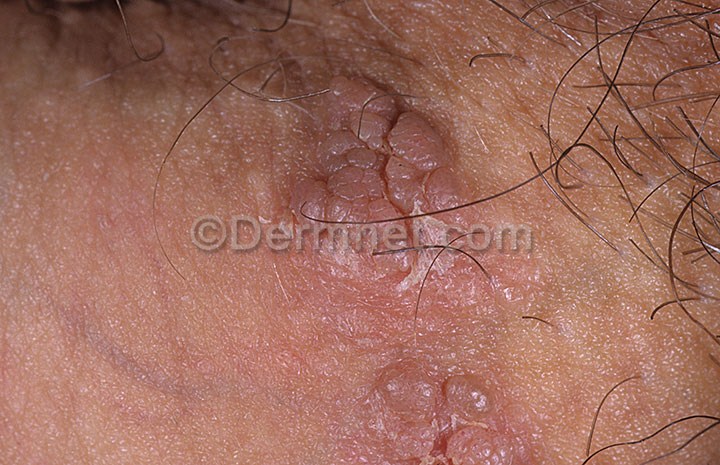
Disease: Herpes HPV and other STDs Photos